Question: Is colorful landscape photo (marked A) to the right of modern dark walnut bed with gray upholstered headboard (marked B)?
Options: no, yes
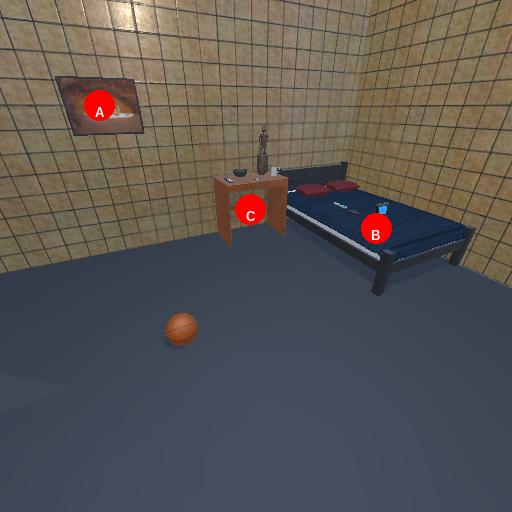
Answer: no